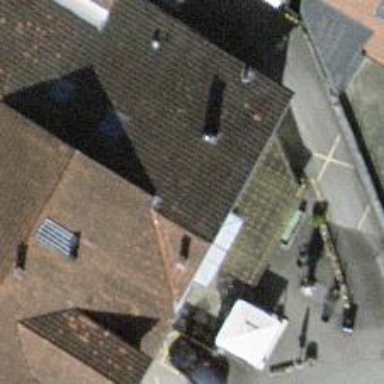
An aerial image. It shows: Cafe.